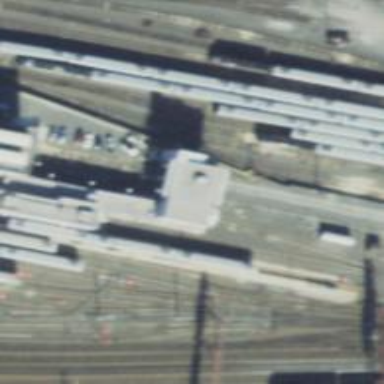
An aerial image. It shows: Railway yard with building passage tunnel.